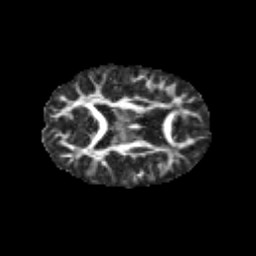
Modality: FA
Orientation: axial
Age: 12
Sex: male
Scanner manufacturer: siemens
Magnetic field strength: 3 T
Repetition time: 3.8 s
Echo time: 0.07 s